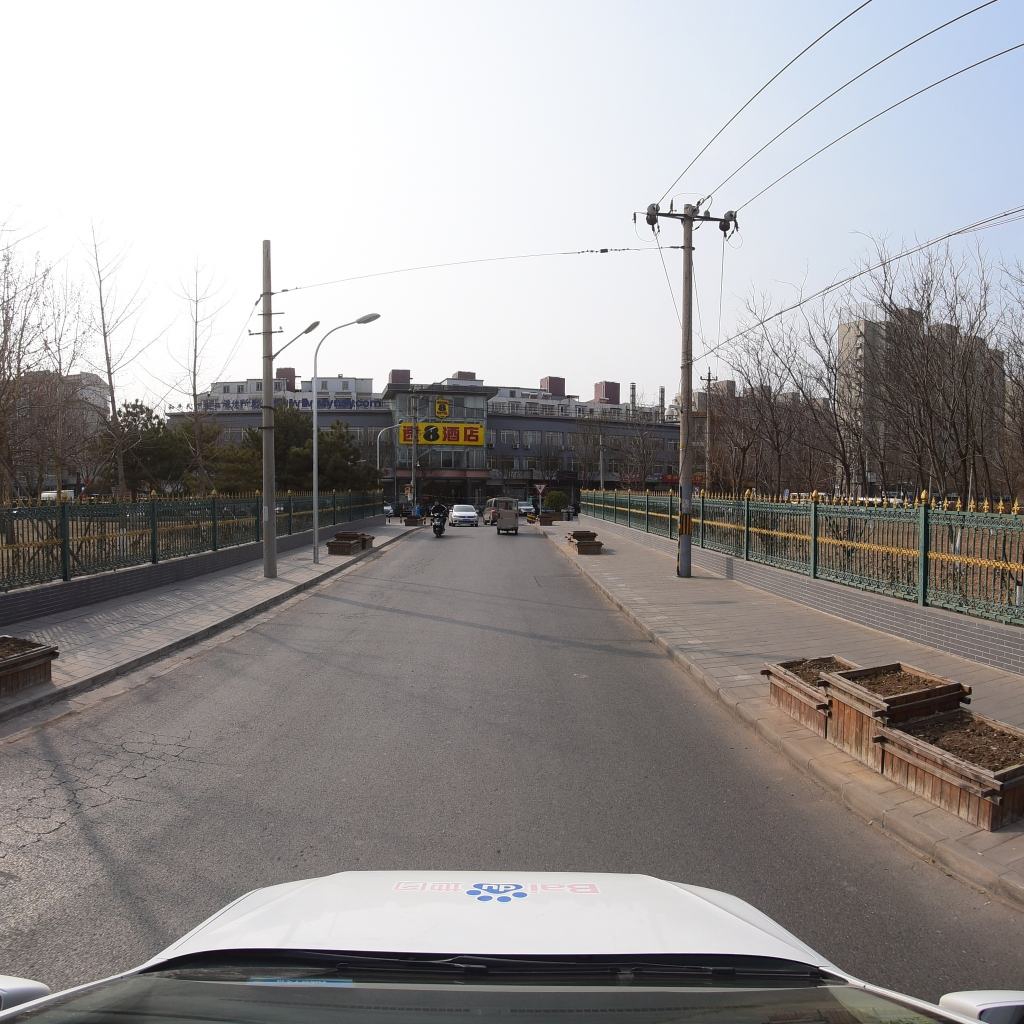
Region: Fengtai
Road damage annotations: alligator crack, longitudinal crack, alligator crack